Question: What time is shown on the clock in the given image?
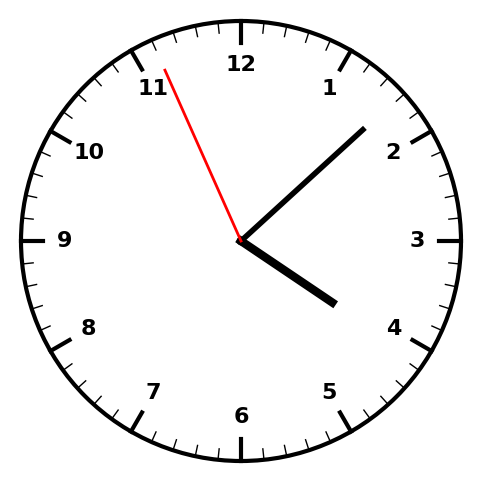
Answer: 04:07:56